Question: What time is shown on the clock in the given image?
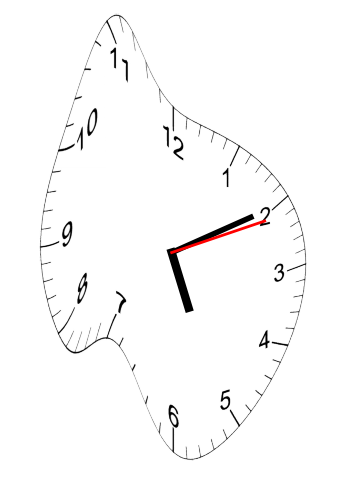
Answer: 05:10:11